Aerial crown-view tile of a tropical tree (Barro Colorado Island, Panama), acquired 20240918:
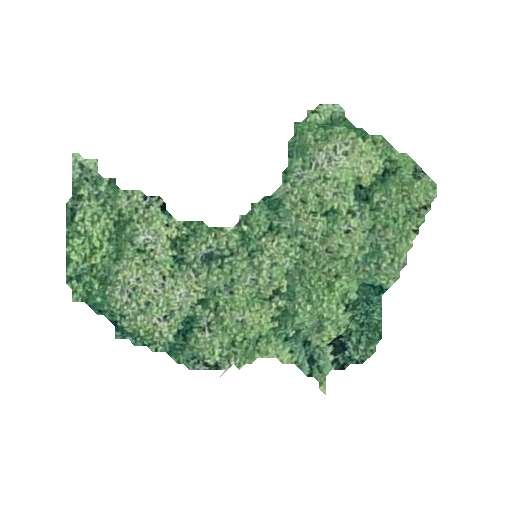
Species: Hura crepitans
GBIF accepted scientific name: Hura crepitans
Crown area: 94.409 m²